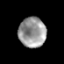
Tissue: prostate
Cell type: T cells
Senescence score: 0.2425
Nuclear area (px): 806
Mean DAPI intensity: 151.671